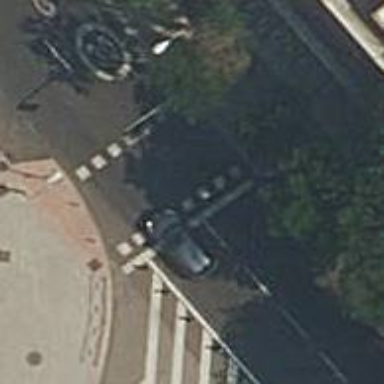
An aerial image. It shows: Road with traffic signals at crossing. The crossing is equipped with signals.